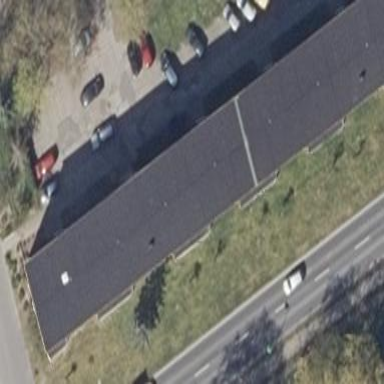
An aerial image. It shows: Image showing building with apartments.